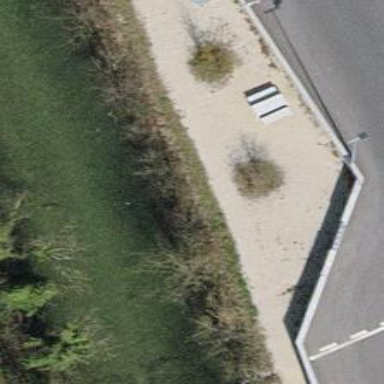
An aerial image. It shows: Picnic table located in leisure land area.